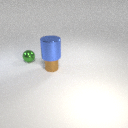
small brown metal cylinder below large blue metal cylinder